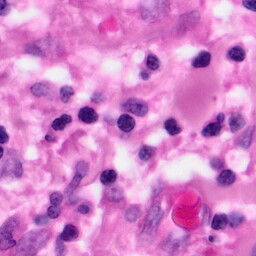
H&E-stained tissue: Pancreatic